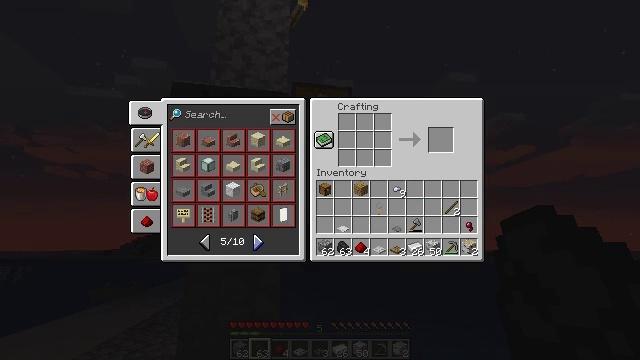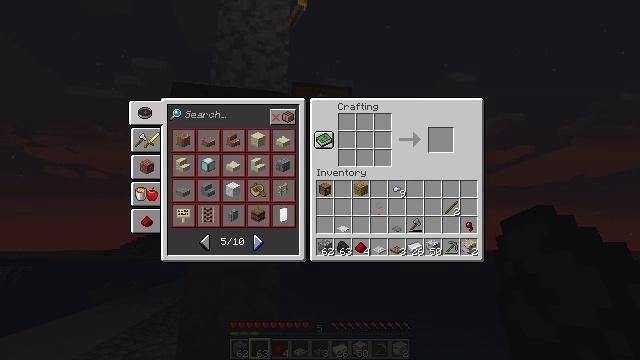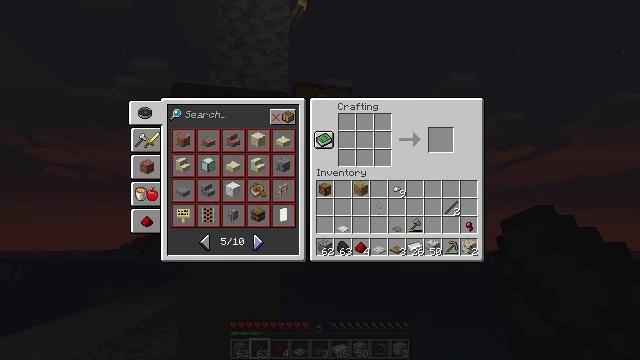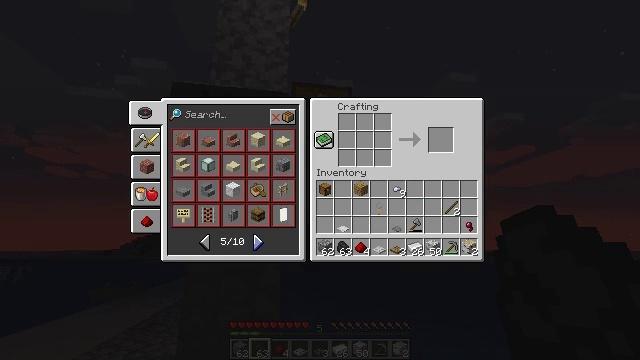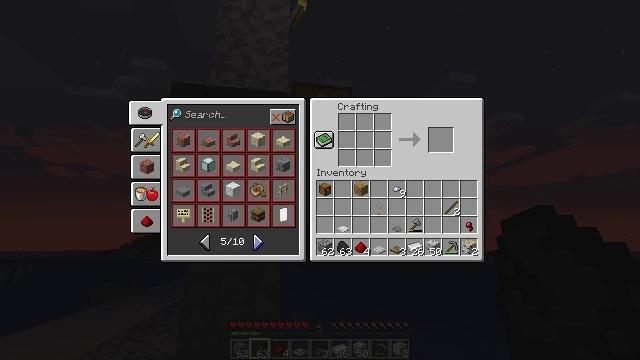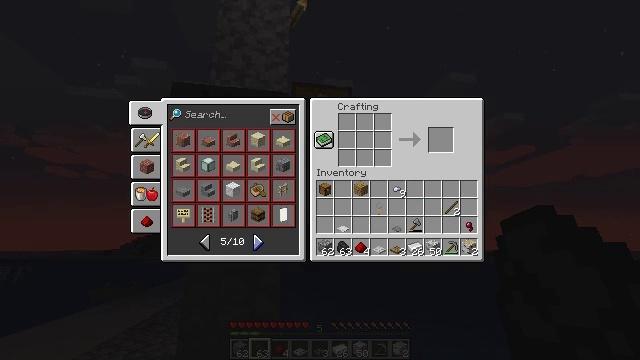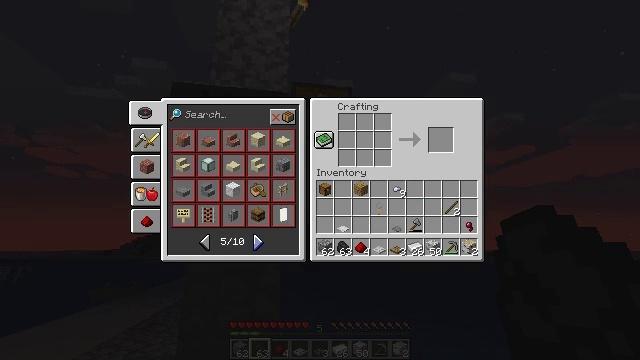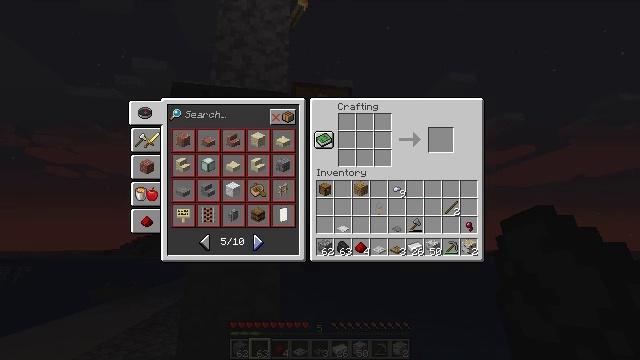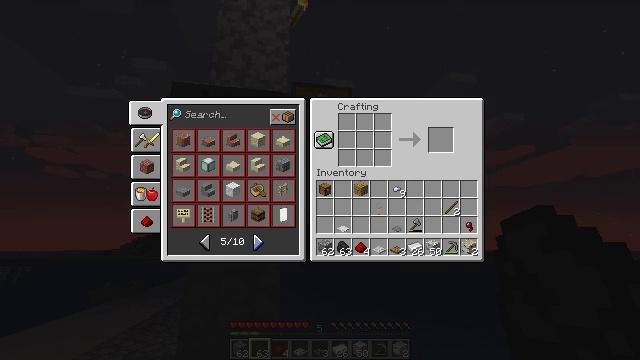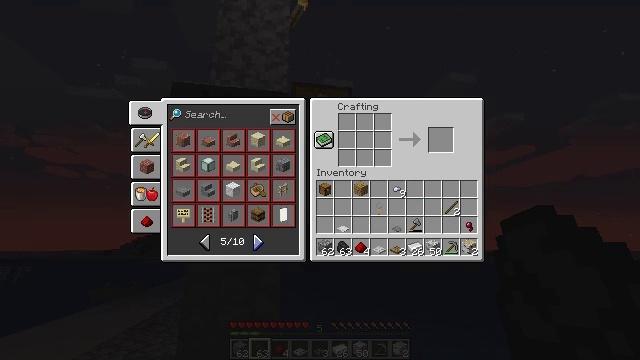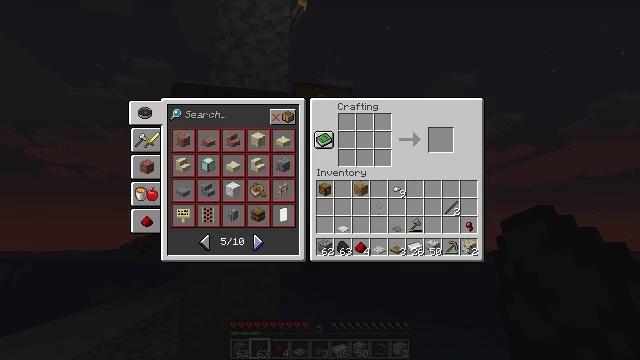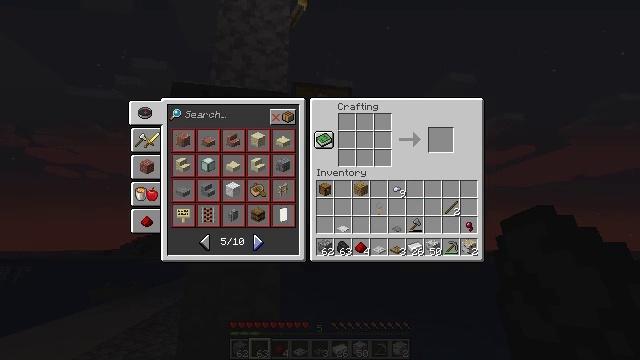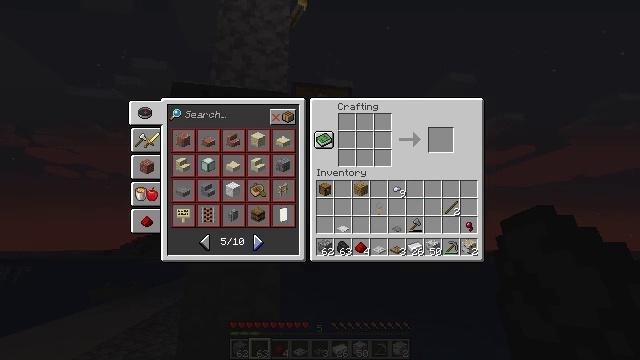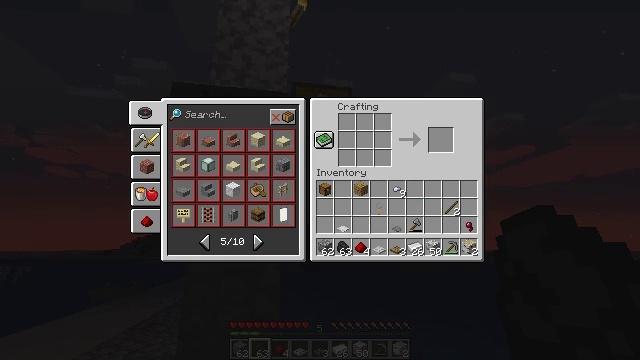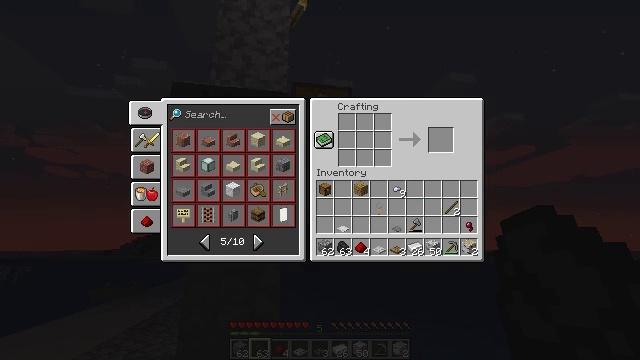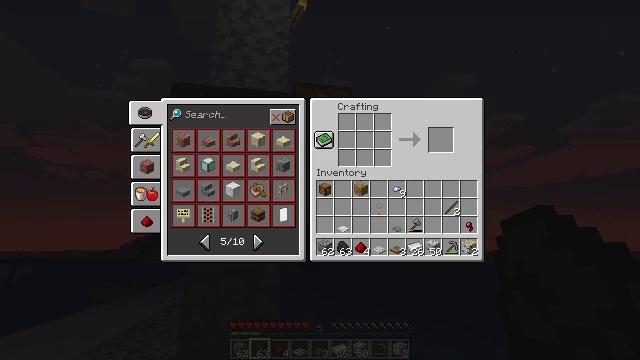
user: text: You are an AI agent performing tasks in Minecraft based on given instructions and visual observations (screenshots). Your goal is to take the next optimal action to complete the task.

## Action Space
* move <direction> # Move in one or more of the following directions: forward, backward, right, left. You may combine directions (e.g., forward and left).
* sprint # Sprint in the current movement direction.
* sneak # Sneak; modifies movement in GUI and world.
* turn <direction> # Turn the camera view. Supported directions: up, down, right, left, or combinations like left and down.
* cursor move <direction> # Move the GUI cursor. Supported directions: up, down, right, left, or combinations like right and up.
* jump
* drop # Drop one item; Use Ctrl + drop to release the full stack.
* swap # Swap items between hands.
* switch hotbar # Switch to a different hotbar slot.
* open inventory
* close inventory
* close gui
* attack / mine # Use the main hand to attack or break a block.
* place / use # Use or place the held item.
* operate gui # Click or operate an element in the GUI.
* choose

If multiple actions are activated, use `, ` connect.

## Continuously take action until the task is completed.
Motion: motion action
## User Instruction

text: Use the crafting table to make a detector rail.
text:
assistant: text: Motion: no_op
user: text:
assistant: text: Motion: no_op
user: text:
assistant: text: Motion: no_op
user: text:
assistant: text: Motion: no_op
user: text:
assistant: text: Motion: no_op
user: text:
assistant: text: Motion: no_op
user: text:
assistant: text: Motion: no_op
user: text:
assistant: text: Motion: no_op
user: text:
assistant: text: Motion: no_op
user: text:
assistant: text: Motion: no_op
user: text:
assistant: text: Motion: no_op
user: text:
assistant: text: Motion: no_op
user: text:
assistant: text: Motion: cursor move left
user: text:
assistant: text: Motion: no_op
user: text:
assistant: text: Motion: no_op
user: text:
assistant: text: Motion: no_op
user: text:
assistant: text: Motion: no_op
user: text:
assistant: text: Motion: no_op
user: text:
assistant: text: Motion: cursor move right
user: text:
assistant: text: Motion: no_op
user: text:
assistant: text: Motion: no_op
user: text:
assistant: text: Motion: no_op
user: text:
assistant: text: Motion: no_op
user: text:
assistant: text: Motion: no_op
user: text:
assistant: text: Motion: no_op
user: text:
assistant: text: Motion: no_op
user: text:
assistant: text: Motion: no_op
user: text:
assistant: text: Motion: no_op
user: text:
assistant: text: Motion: operate gui
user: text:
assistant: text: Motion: operate gui